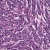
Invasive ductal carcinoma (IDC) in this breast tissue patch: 1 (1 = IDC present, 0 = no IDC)